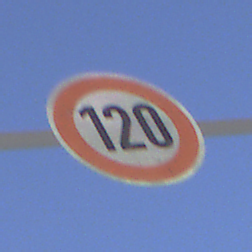
Verkehrszeichen: Geschwindigkeit120
Umgebung: Outdoor, RoadRail
Tageszeit: MorningAfternoon
Wetter: PartlyCloudy
Licht: Natural
Jahreszeit: NotSpecified
Kontrast: HighContrast